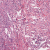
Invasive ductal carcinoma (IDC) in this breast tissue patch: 1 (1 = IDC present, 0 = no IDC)